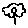
Label: flower